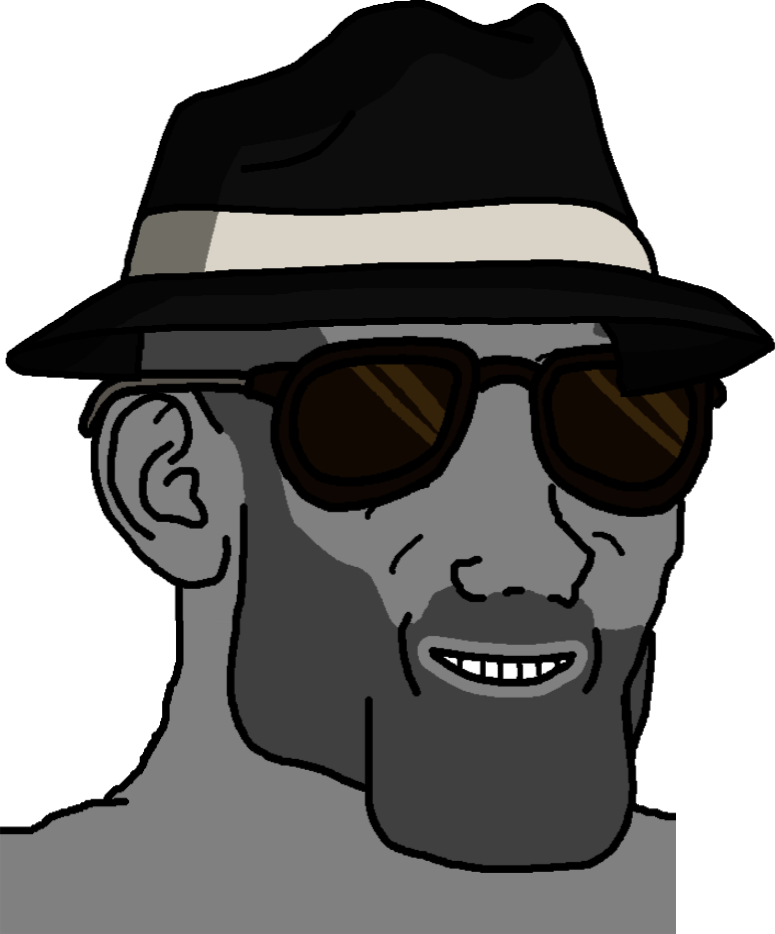
Label: 5_Grey_Chad